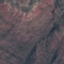
Land use / land cover: HerbaceousVegetation